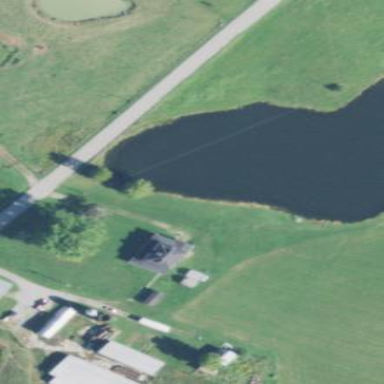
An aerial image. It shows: Pond surrounded by natural water.